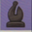
Piece: bB